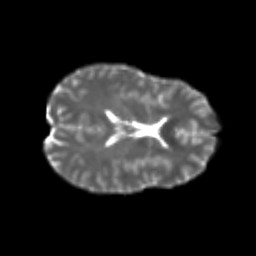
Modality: T2w
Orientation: axial
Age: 24
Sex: female
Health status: healthy
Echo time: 0.074 s